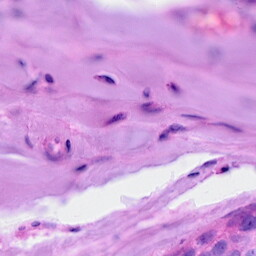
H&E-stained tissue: Breast